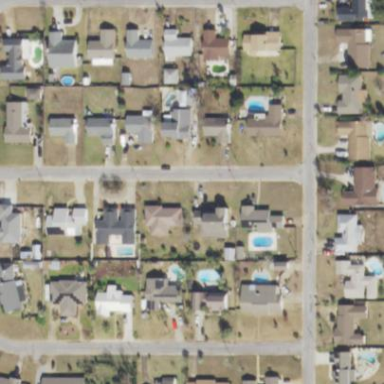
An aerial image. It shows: Residential area composed of single-family homes.